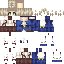
A female human skin with medium skin, wearing blonde long hair dressed in a blue hoodie and brown pants, featuring a closed mouth.